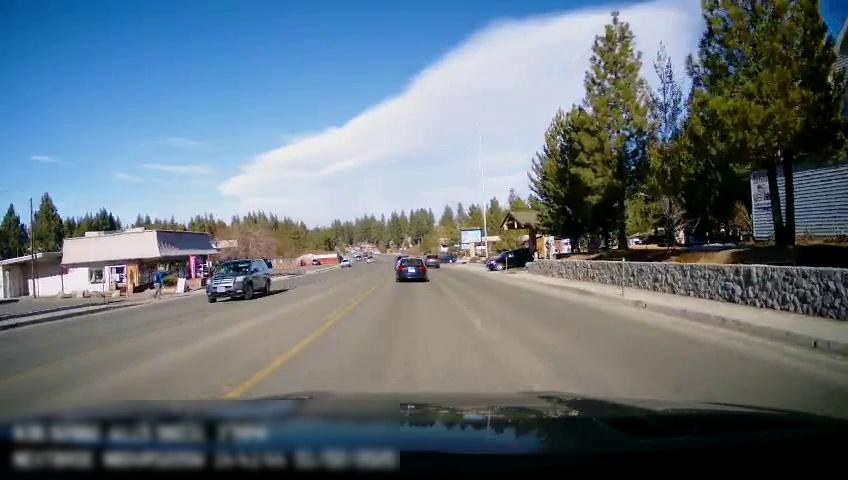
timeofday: Day
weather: Sunny
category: Drivable Space
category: Vehicles | SUV
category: Vehicles | Car
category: Vehicles | Car
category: Vehicles | SUV
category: Vehicles | SUV
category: Vehicles | Truck
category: Vehicles | Car
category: Vehicles | Car
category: Lanes | Opposite Lane
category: Lanes | Current Lane
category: Lanes | Current Lane
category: Lanes | Opposite Lane